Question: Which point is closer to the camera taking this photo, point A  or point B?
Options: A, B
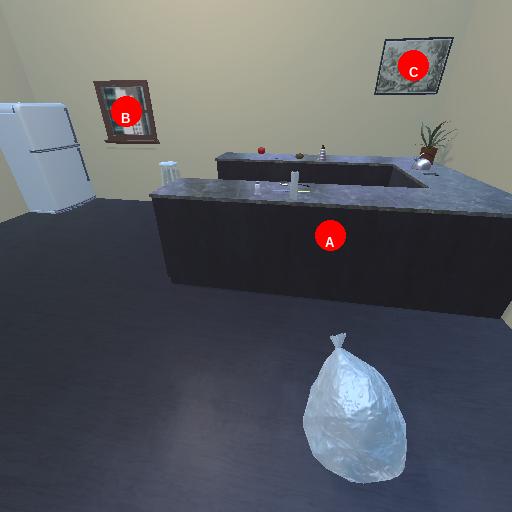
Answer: A